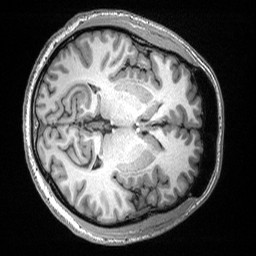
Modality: T1w
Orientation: axial
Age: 26
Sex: male